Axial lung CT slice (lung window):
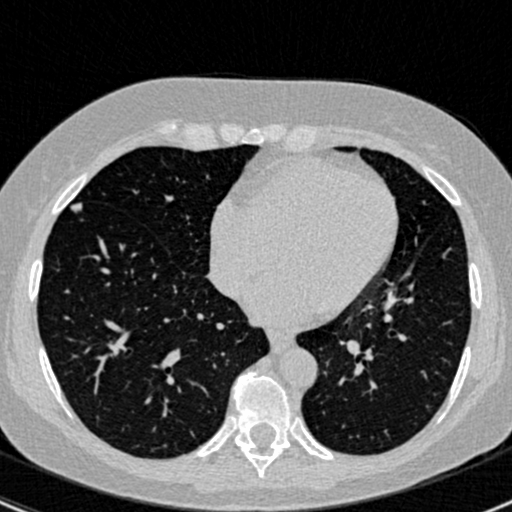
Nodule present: yes
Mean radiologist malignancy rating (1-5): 3.333